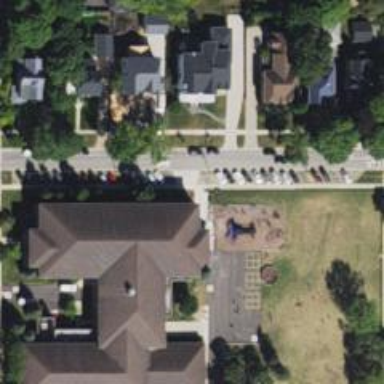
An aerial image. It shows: School used for education purposes.